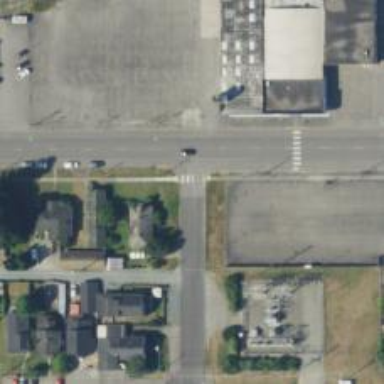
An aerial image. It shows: Road with stop sign.